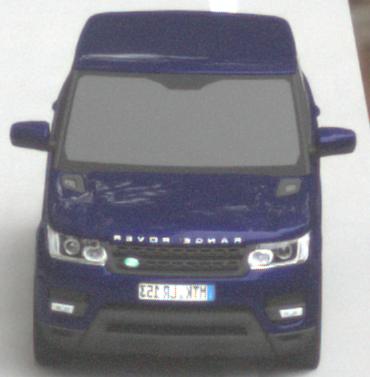
Make: Land Rover
Model: Range Rover Sport 5.0 V8 SC
Detailed model: Range Rover Sport (II)
Model produced from: 2013/09
Model produced until: 2015/07
Doors: 5
Color: blue
Road condition: dry road
Daytime: morning or afternoon
Contrast: low contrast